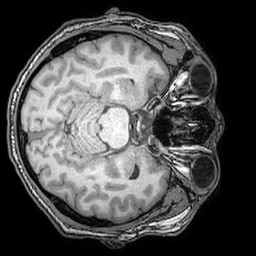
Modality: T1w
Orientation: axial
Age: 24
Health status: ill
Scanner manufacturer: philips
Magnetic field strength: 3 T
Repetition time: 0.007 s
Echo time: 0.003501 s